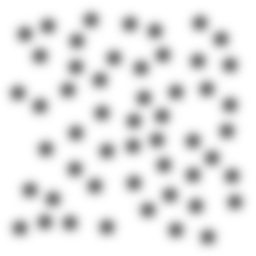
Squares: 0
Triangles: 0
Stars: 52
Total shapes: 52